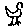
Label: bird